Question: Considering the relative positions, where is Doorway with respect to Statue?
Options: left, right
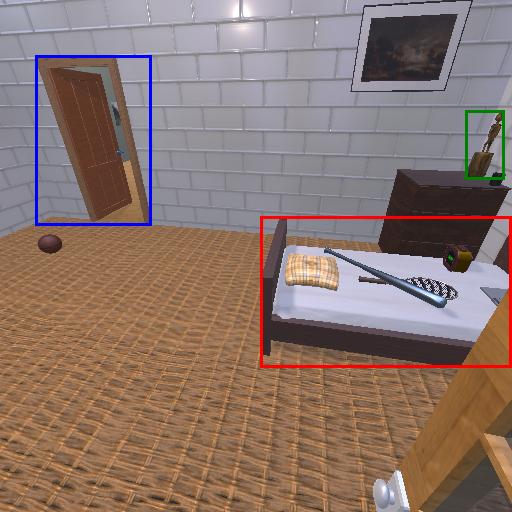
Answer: left